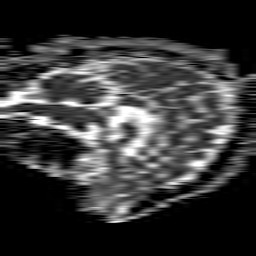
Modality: ADC
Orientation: sagittal
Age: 58
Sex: male
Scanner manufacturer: philips
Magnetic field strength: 1.5 T
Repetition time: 4.6 s
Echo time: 0.08941 s